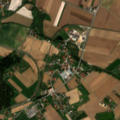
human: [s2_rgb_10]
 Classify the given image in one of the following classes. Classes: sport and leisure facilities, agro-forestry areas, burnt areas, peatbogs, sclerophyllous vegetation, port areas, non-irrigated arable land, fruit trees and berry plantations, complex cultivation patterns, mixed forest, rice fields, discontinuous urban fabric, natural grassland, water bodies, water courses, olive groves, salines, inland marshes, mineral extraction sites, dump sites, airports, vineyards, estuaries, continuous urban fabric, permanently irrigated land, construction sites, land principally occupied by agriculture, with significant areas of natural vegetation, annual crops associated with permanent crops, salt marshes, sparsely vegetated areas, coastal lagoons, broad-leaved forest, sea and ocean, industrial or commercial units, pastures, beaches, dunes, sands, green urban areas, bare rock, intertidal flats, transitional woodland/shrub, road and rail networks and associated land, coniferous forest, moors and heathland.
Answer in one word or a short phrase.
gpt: discontinuous urban fabric, non-irrigated arable land, complex cultivation patterns, land principally occupied by agriculture, with significant areas of natural vegetation, mixed forest